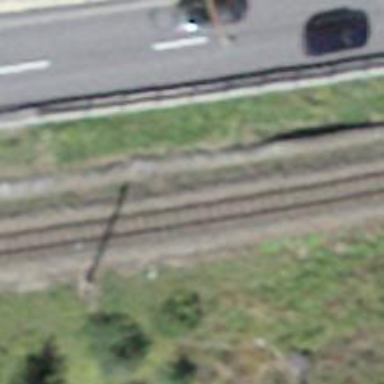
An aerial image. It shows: Narrow gauge railway with electrified contact lines.